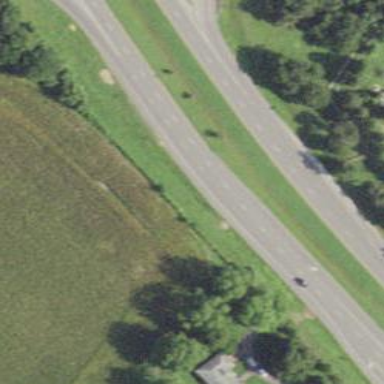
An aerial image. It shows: Expressway with asphalt surface and classified as primary highway.